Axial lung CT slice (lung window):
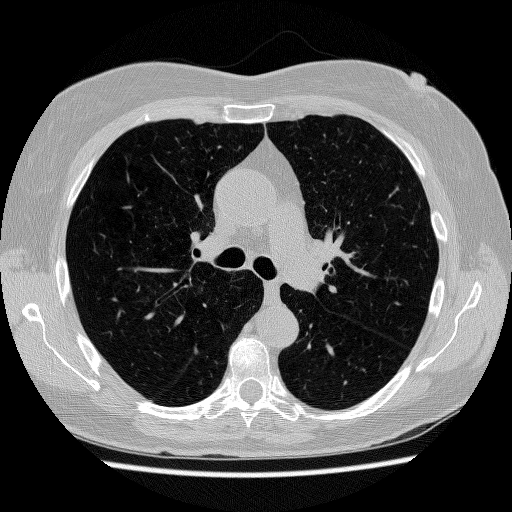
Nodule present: no